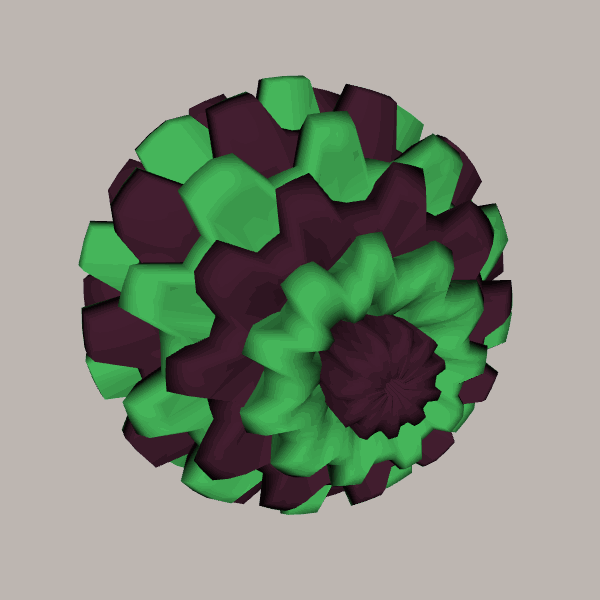
Background: light